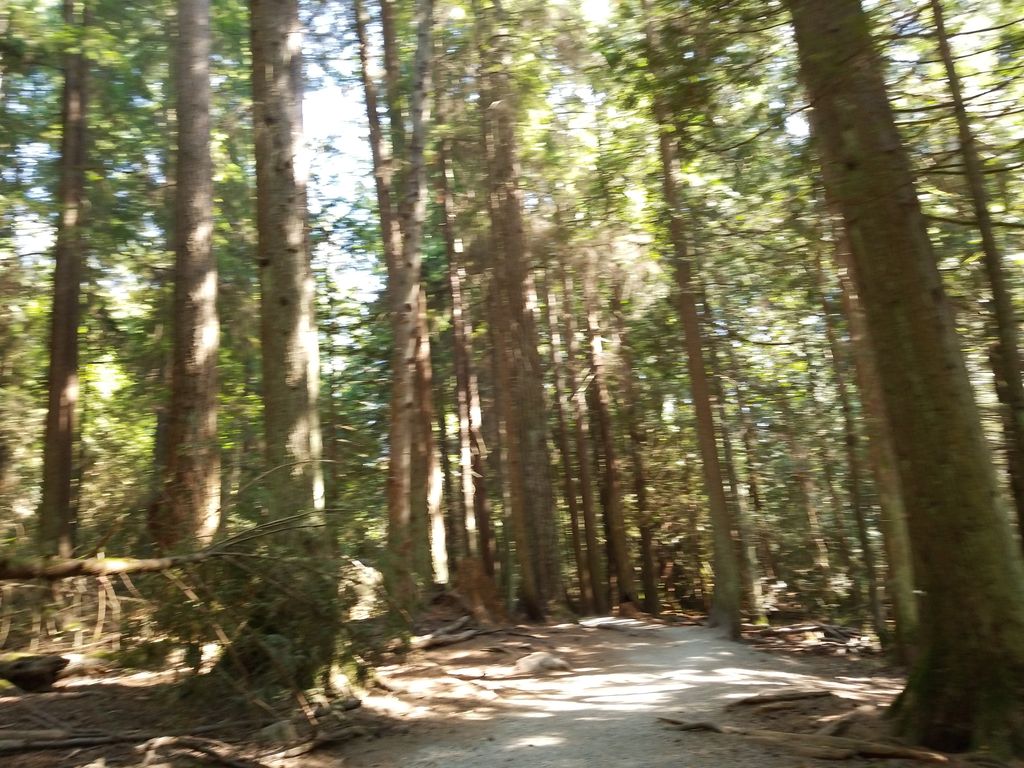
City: vancouver